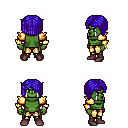
a pixel art fantasy rpg character, male body template, orc, green skin, gold arm armor, gold greaves, blue pageboy hairstyle, bracelets, maroon shoes, four views (front, back, left, right), 2x2 character sprite sheet, small pixel art, hard edges, no anti-aliasing